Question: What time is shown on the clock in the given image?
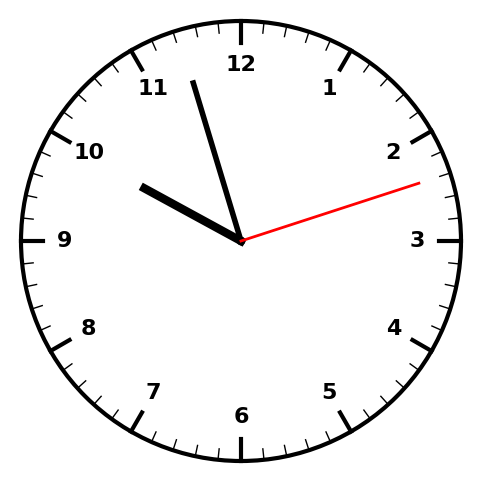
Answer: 09:57:12